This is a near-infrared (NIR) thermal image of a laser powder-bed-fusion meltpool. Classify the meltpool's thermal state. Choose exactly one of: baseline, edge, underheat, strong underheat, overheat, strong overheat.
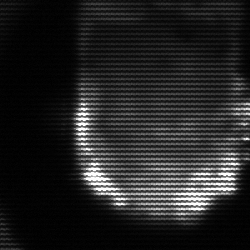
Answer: baseline